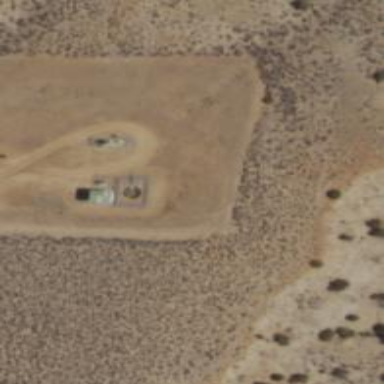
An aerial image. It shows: Petroleum well that is man-made.